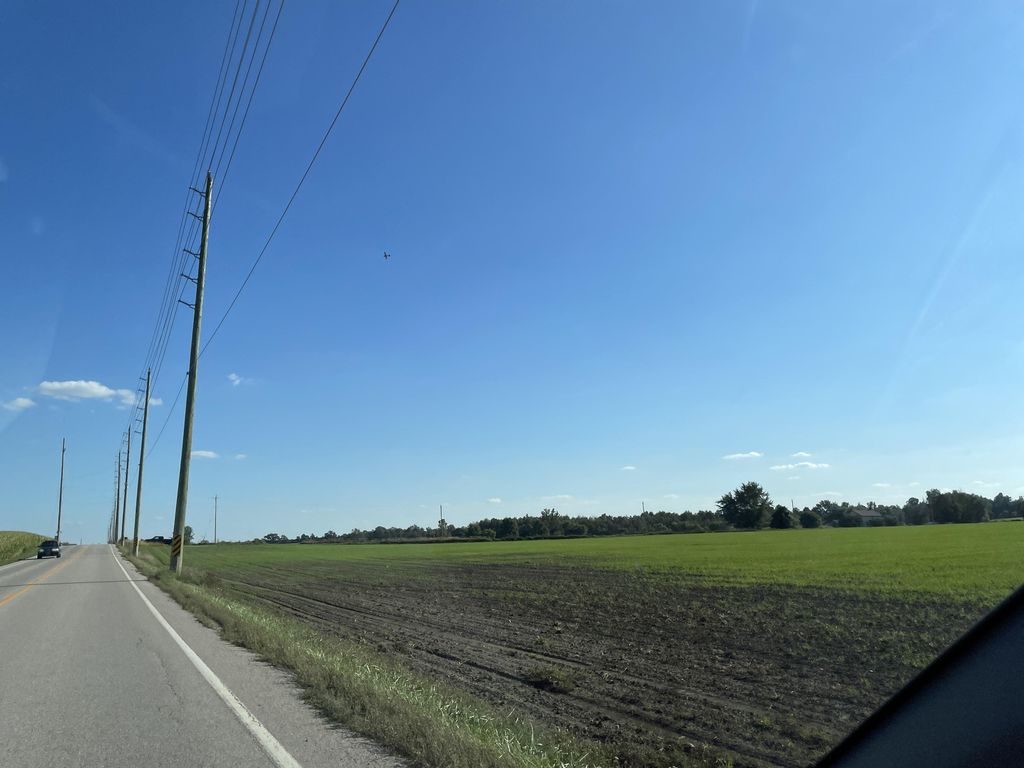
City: kitchener-waterloo